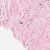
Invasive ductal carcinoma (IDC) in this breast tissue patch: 0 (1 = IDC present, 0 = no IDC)